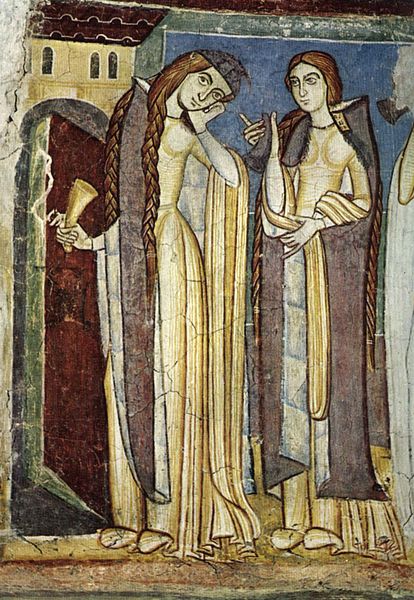
Titel: Castel Appiano, Burgkapelle
Standort: (AUT Tirol) (EU - AUT - Tirol)
Schlagwörter: blau, umhang, frauen, gelb, braun, fenster, frankreich, kleider, tür, gebäude, haus, rot, gesichter, arme, horn, hände, kirche, gewand, gold, kelch, turm, italien, zöpfe, lila, zopf, eingang, umhänge, fresko, tpr, jungfrauen, ungfrauen